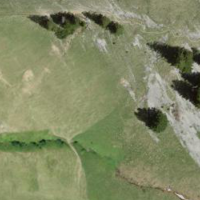
EUNIS habitat code: 26
Species observed at this site:
Pyrrhocorax graculus